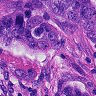
Metastatic tissue present: yes